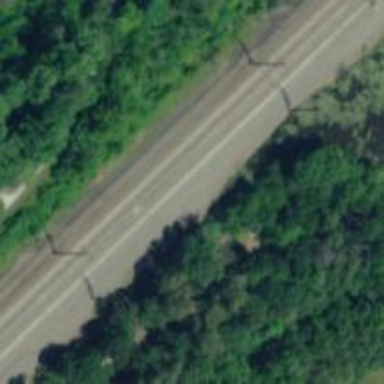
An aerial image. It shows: Railway with electrified contact lines.